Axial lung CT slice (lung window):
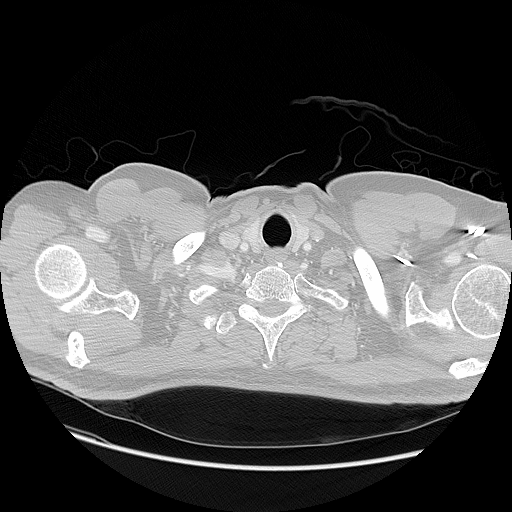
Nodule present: no